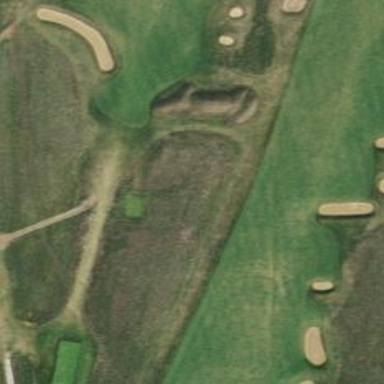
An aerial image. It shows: Well-maintained grassy area designated for golfing. It is mown fairway used for the sport of golf.